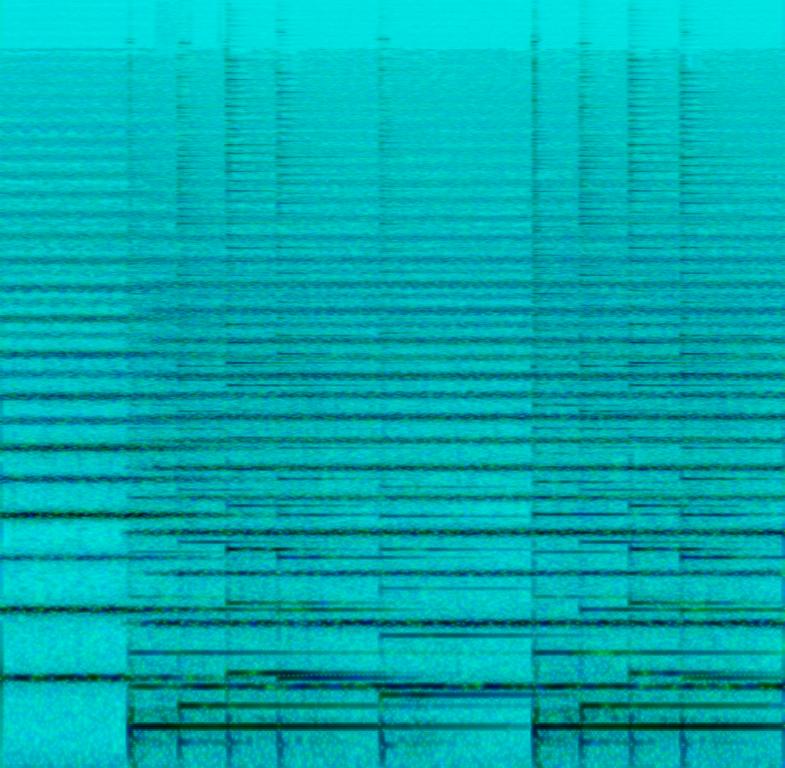
Strings are playing a mid range drone sound along with a guitar playing a melody with reverb on it. A transverse flute is playing the main melody. This song may be playing in a lush adventure nature movie.